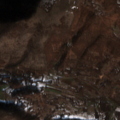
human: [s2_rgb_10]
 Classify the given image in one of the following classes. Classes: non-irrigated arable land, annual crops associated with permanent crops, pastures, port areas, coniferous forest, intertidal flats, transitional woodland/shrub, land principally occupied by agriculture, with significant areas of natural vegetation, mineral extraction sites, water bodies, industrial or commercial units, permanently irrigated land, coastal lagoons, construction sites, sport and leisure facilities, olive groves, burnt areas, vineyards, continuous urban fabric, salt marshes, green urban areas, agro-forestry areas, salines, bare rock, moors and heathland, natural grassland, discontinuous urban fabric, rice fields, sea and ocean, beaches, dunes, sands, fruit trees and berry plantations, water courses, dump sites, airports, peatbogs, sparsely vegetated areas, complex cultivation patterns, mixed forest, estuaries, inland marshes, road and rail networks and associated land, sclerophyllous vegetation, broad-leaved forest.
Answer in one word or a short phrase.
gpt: land principally occupied by agriculture, with significant areas of natural vegetation, broad-leaved forest, natural grassland, transitional woodland/shrub